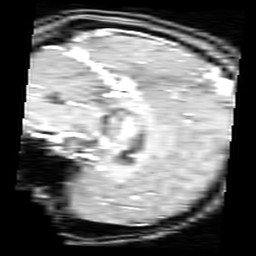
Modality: inplaneT1
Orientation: sagittal
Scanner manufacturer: ge
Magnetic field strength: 3 T
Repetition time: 0.2 s
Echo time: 0.0036 s